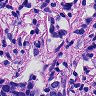
Metastatic tissue present: yes